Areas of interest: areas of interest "Langfang Weikangte Plastic Co., Ltd."
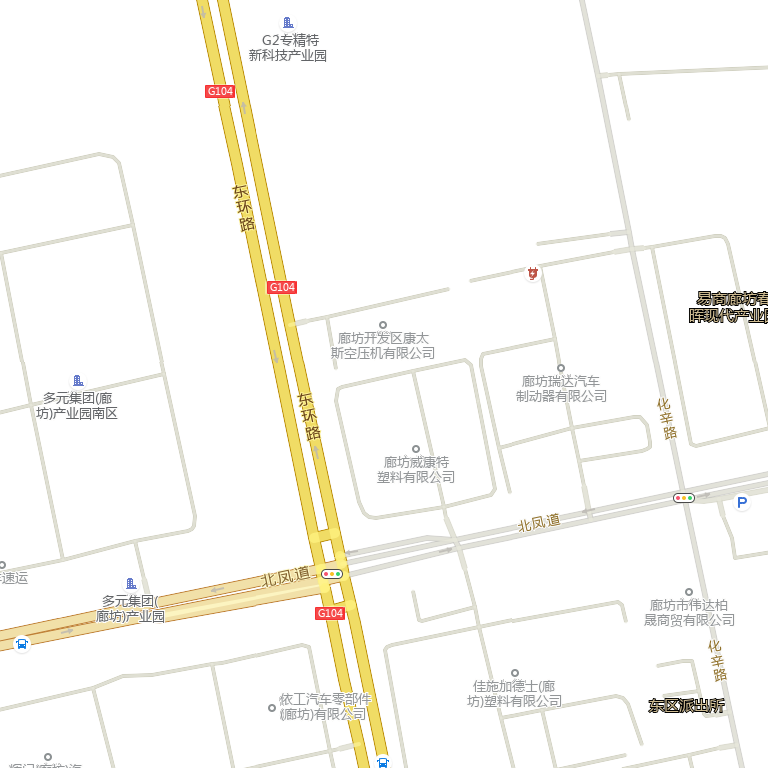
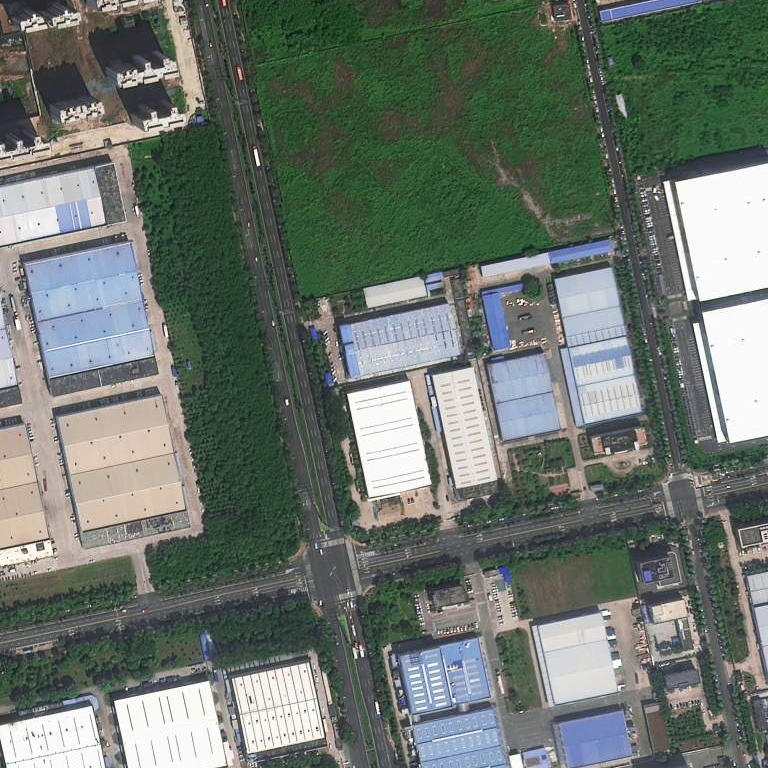